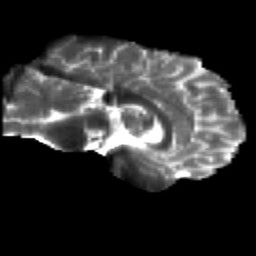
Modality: T2w
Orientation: sagittal
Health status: healthy
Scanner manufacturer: siemens
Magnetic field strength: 3 T
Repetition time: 12 s
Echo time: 0.092 s